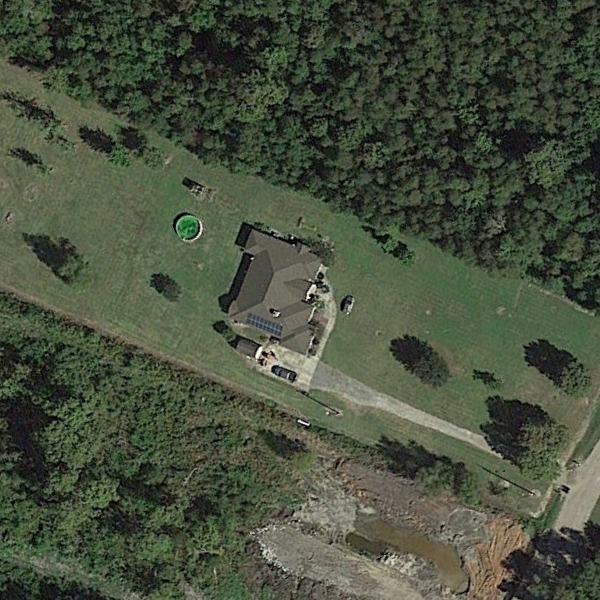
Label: SparseResidential